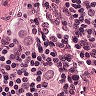
Metastatic tissue present: yes